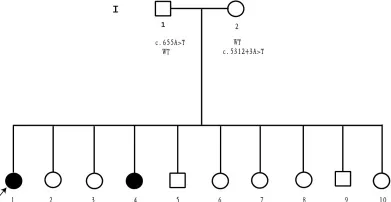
Cosegregation of two novel ABCA4 mutations with the disease in the family. Sequence analysis on mutations c.655A>T and c.5312+3A>T were done on every family member. Both mutations cosegregated with the disease within the family. Both affected sisters inherited the c.655A>T mutant allele from their father and the c.5312+3A>T mutant allele from their mother. Normal siblings either carried both widetype alleles (II-2, 6, 8, 9) or only one mutant allele (II-3, 5, 7, 10).
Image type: pathology (immunostaining)